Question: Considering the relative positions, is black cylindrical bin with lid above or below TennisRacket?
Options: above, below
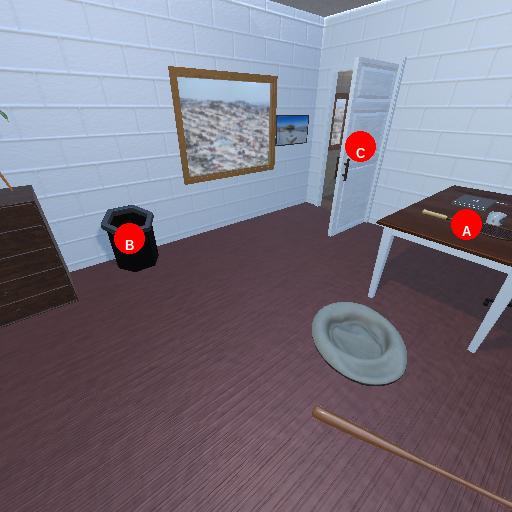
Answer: above